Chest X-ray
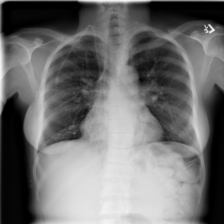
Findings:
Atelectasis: negative
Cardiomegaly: negative
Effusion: negative
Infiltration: negative
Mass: negative
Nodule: negative
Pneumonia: negative
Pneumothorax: negative
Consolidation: negative
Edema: negative
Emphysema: negative
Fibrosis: negative
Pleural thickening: negative
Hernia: negative